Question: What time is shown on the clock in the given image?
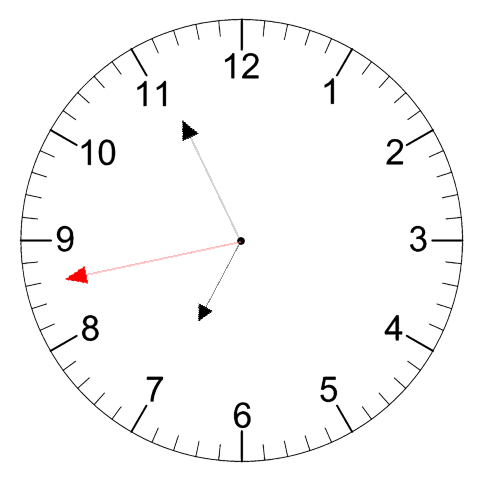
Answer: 06:55:43